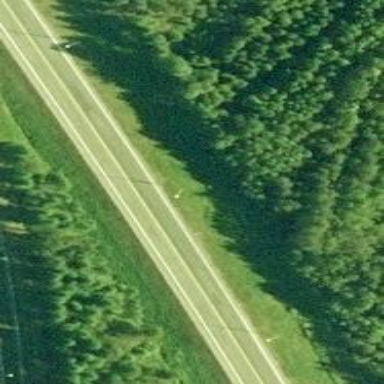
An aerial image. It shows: Asphalt motorway of trunk classification.